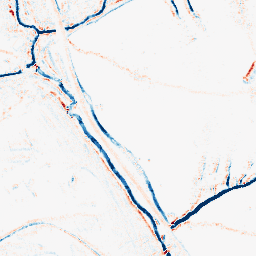
Category: morphological
Decomposition family: morphological_ellipse
Decomposition parameters: operation: average
width: 5
height: 5
Upsampling method: bicubic
Upsampling parameters: scale: 8
Upsampling scale: 8